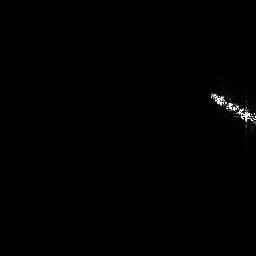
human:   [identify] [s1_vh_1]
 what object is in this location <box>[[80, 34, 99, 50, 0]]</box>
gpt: <ref>1 large ship at the right</ref>